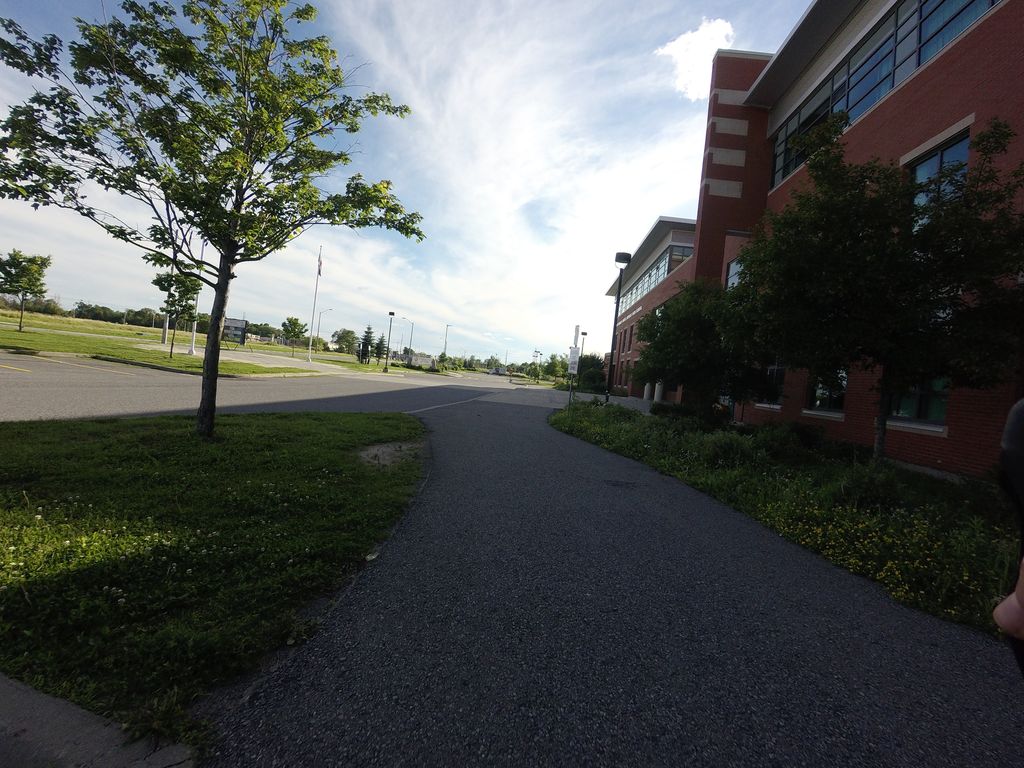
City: ottawa-gatineau